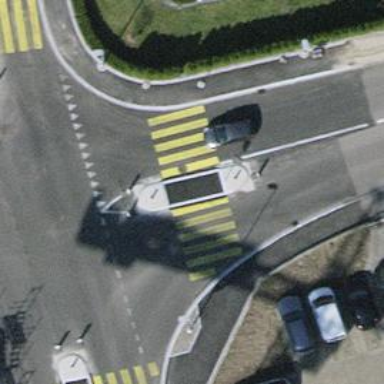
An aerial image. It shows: Marked zebra crossing with pedestrian island.